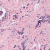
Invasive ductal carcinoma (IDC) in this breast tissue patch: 1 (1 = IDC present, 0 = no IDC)